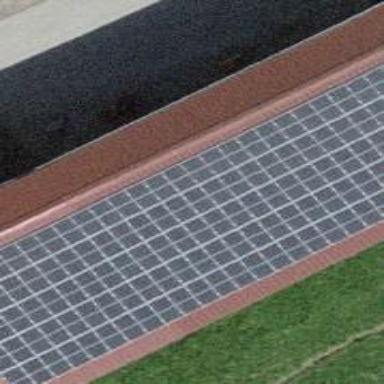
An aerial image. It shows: Solar photovoltaic panel generator.